Here is the continuous-wavelet rendering of a rotor kit's vibration signal. What is the most likely rotor condition (normal, misalignment, unbalance, looseness)?
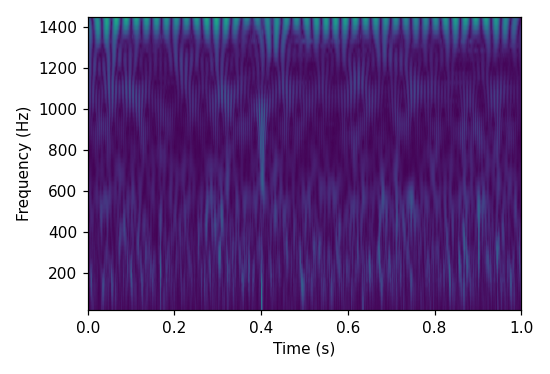
Answer: unbalance